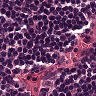
Metastatic tissue present: no